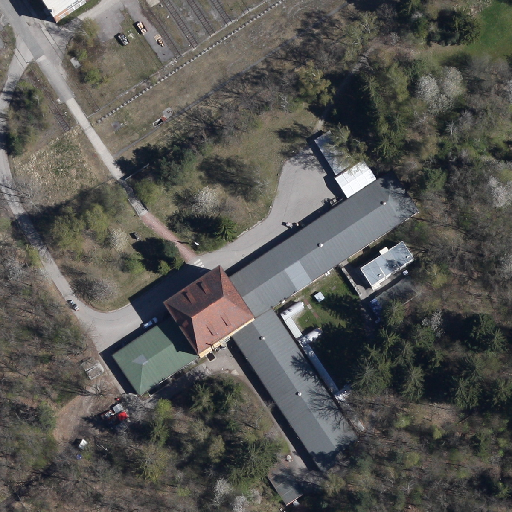
Referring expression: vehicle